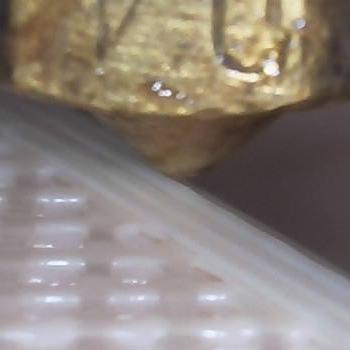
Flow rate: 62%